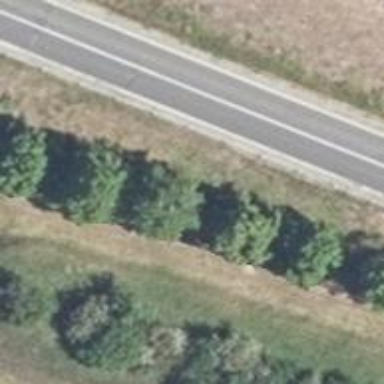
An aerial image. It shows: Beautiful avenue lined with deciduous broadleaved trees.